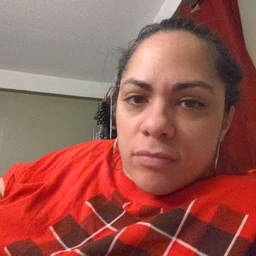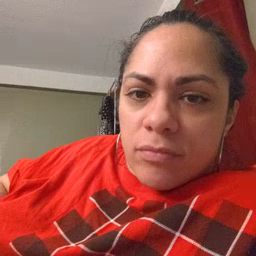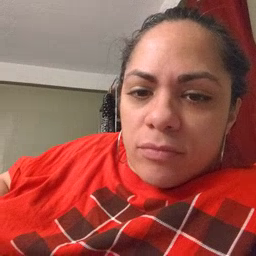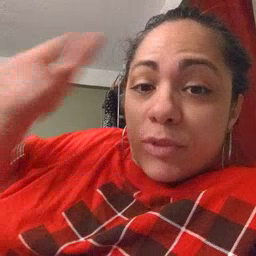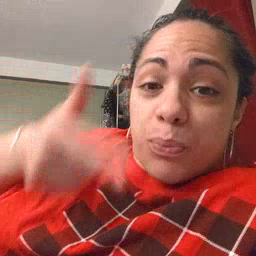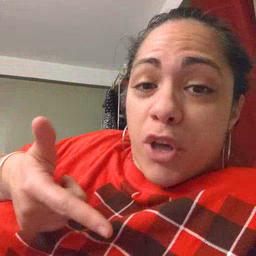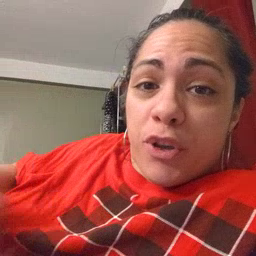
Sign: brother